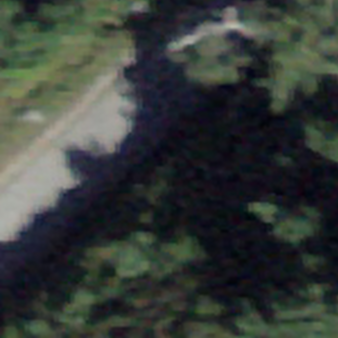
Label: other